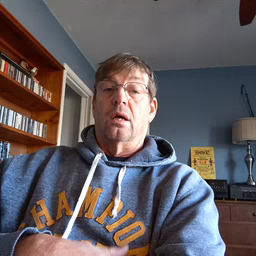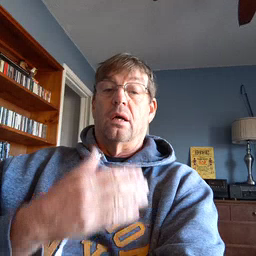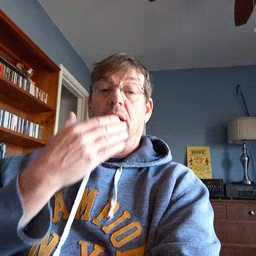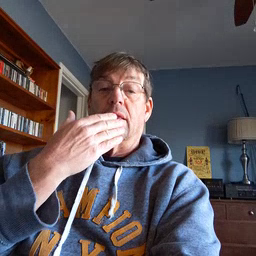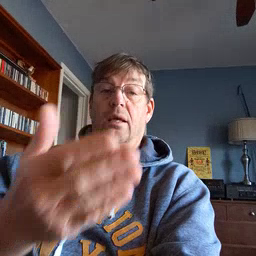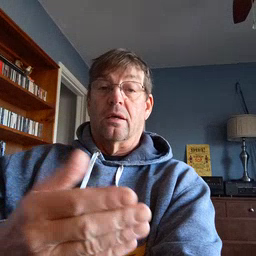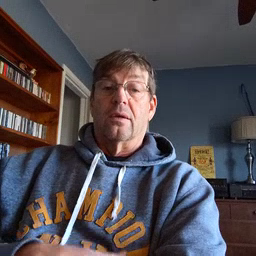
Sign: thankyou